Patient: sex M, age 33
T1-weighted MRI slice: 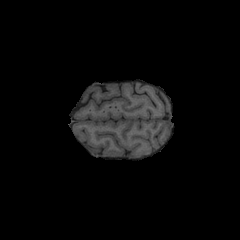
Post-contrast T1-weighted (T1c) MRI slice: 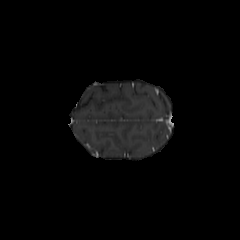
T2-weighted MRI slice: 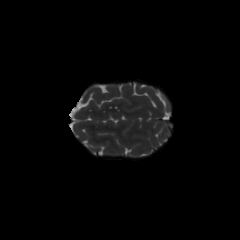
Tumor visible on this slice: no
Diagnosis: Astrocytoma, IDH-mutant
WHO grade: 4